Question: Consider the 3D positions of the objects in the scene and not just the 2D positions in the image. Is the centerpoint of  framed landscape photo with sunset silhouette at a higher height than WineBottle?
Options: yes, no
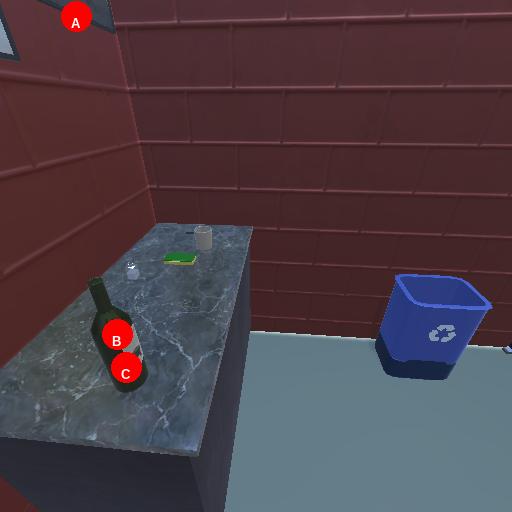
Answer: yes